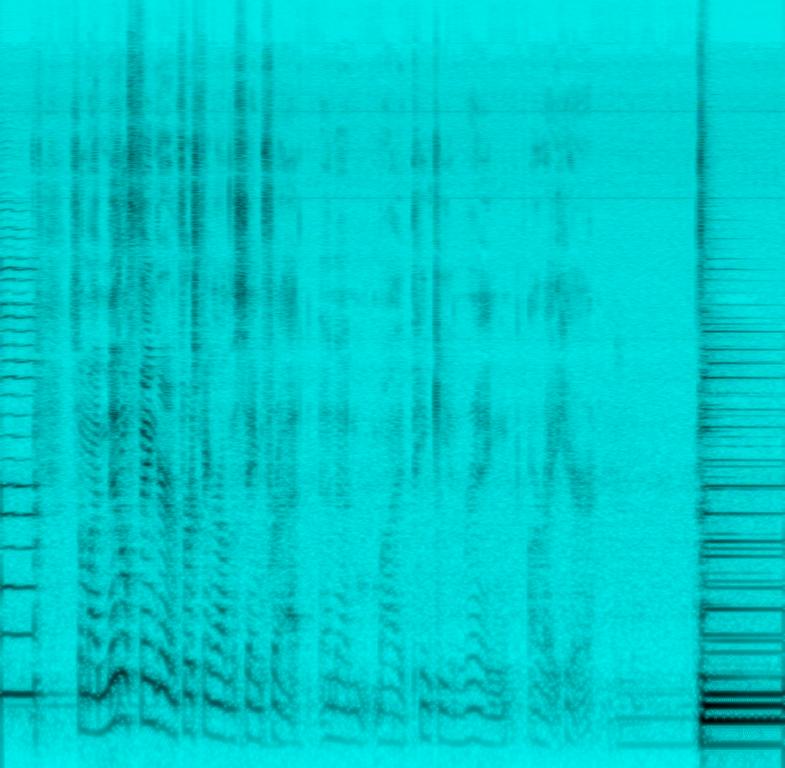
This is the recording of a guitar lesson. The instructor at first plays the chords on a clean sounding electric guitar and then describes the nature of the chord that he is playing. The chords that were strummed could be used as clean electric guitar samples in beat-making.